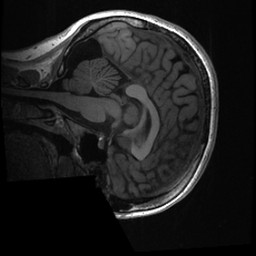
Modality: T1w
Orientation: sagittal